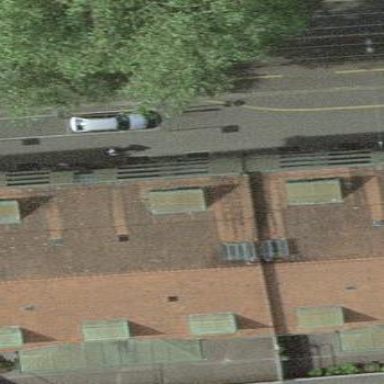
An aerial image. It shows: Building with gabled roof.